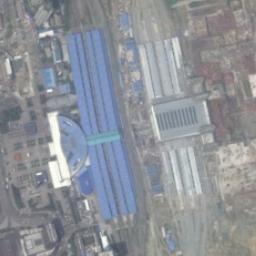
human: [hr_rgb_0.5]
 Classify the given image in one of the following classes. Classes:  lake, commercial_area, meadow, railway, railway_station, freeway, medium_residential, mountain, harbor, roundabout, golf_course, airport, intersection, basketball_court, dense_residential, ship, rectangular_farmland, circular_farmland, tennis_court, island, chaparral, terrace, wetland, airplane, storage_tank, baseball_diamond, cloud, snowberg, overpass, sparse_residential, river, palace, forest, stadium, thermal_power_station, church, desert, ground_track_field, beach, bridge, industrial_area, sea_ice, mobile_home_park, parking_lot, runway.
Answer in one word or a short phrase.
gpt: railway_station